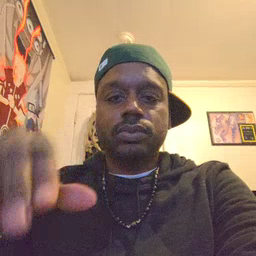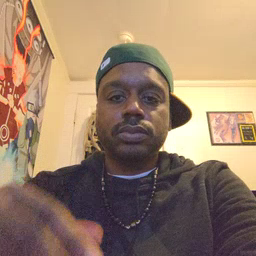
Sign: pool